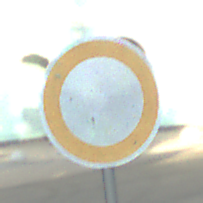
Verkehrszeichen: VerbotFahrzeugeAllerArt
Umgebung: Outdoor, Suburban
Tageszeit: SunriseSunset
Wetter: PartlyCloudy
Licht: Natural
Jahreszeit: NotSpecified
Kontrast: MediumContrast